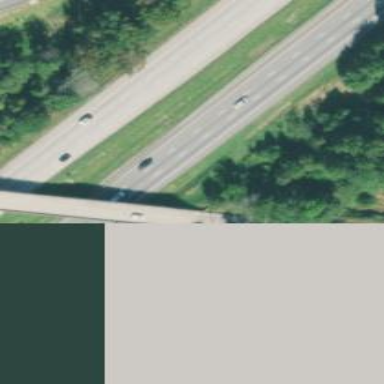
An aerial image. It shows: Asphalt motorway.